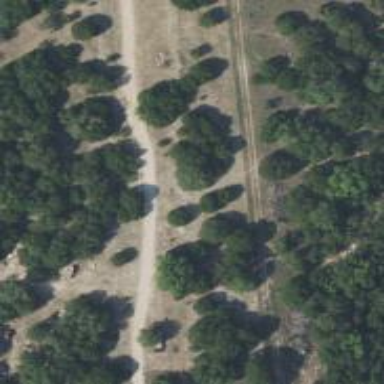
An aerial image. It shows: Driveway leading to service road.